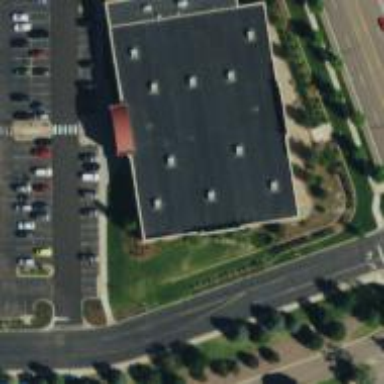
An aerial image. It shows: Flat roof retail building.